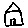
Label: house